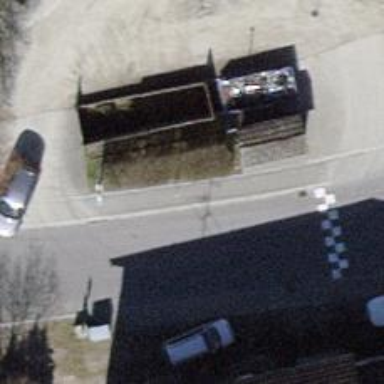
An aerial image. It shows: Bus stop with sheltered platform for public transport.